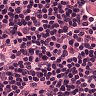
Metastatic tissue present: no